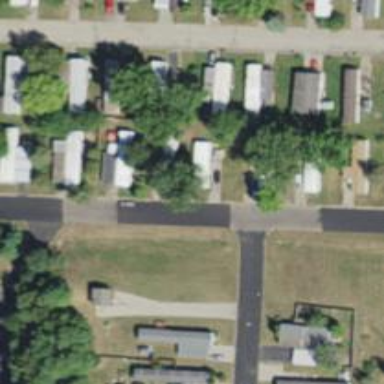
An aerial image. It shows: Residential road.